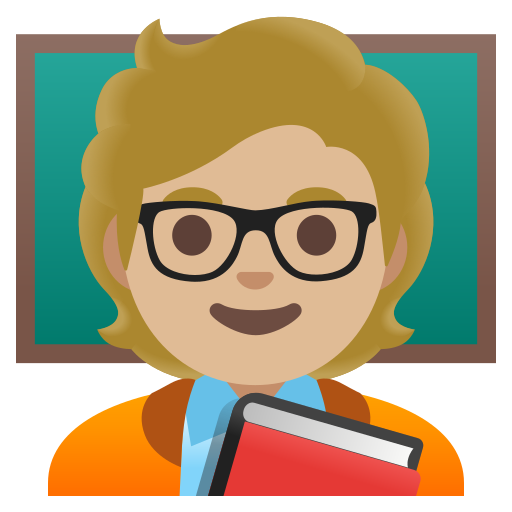
Emoji: 🧑🏼‍🏫